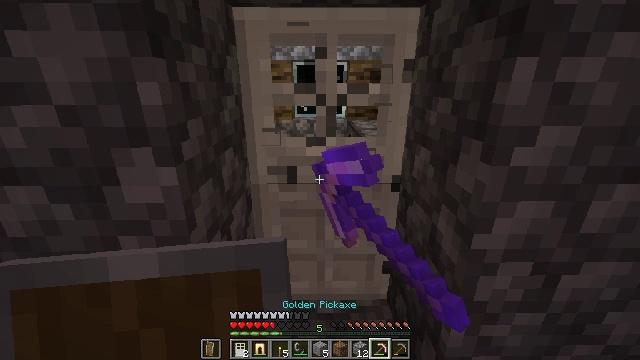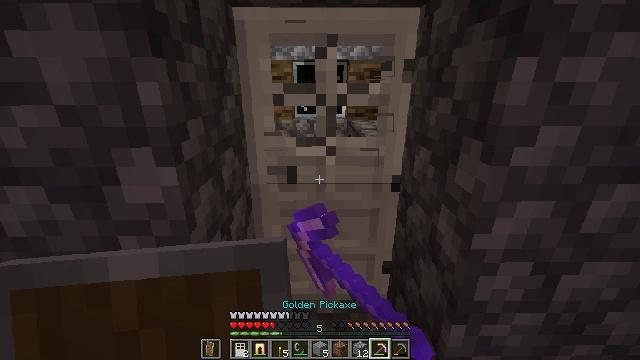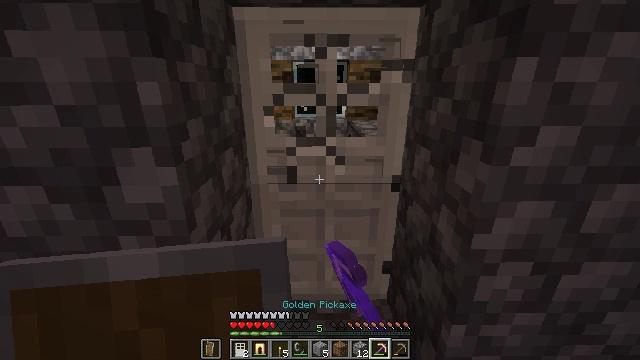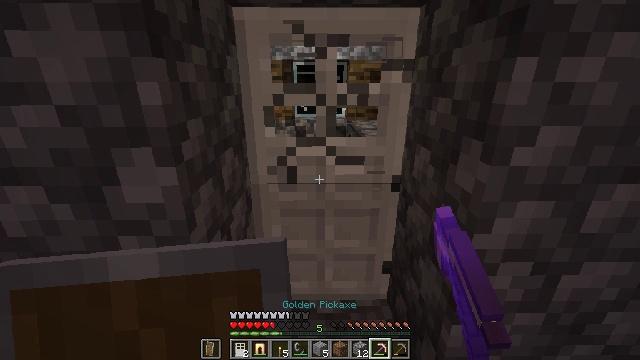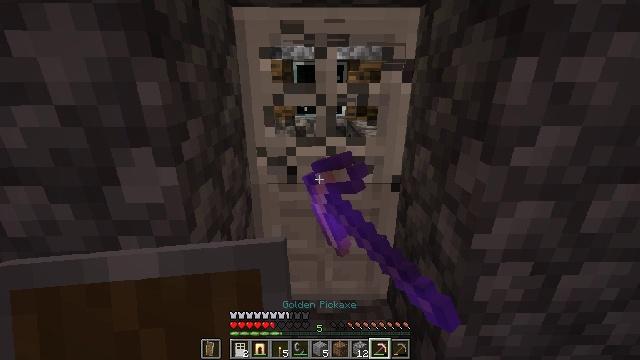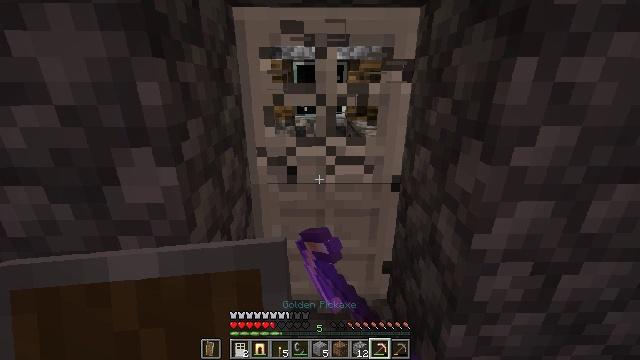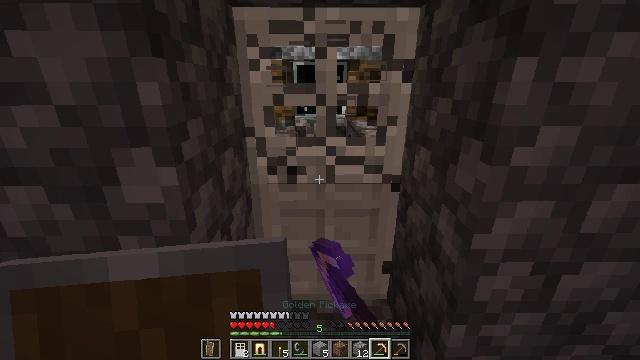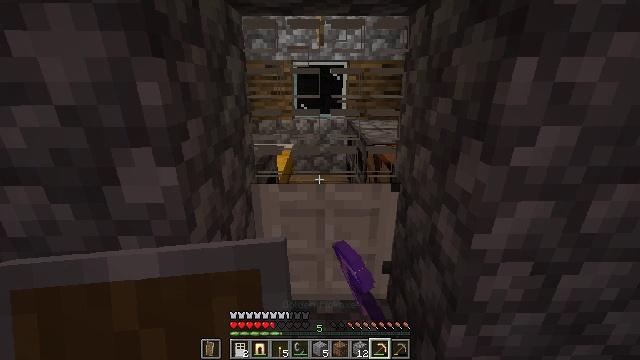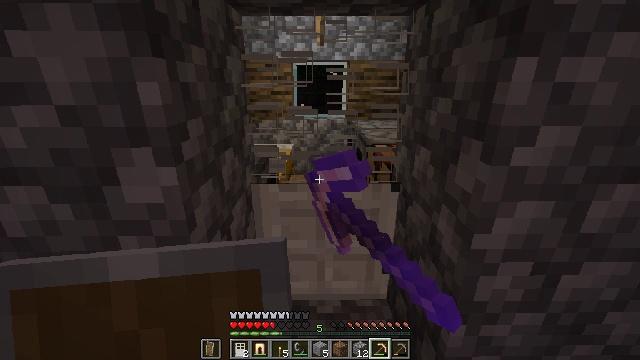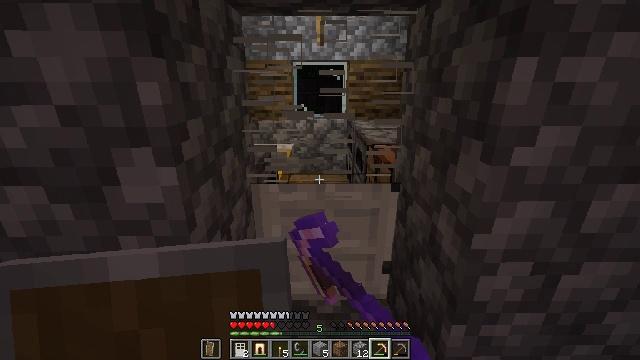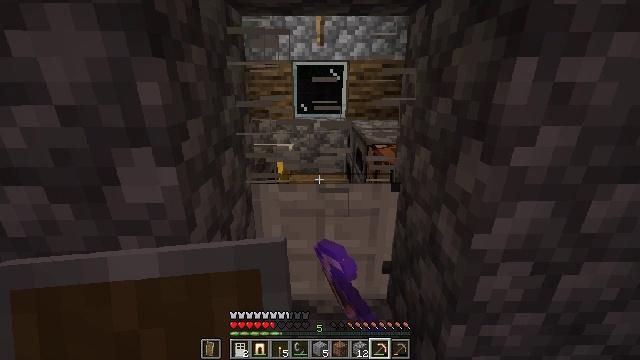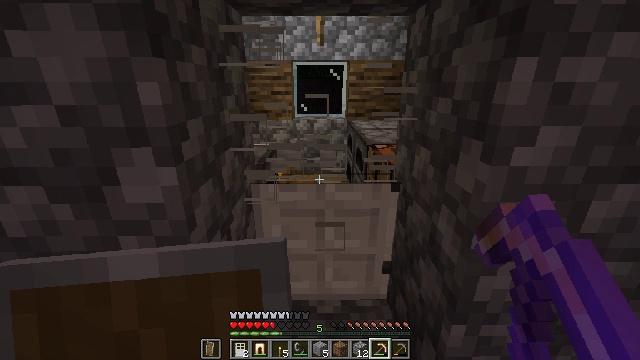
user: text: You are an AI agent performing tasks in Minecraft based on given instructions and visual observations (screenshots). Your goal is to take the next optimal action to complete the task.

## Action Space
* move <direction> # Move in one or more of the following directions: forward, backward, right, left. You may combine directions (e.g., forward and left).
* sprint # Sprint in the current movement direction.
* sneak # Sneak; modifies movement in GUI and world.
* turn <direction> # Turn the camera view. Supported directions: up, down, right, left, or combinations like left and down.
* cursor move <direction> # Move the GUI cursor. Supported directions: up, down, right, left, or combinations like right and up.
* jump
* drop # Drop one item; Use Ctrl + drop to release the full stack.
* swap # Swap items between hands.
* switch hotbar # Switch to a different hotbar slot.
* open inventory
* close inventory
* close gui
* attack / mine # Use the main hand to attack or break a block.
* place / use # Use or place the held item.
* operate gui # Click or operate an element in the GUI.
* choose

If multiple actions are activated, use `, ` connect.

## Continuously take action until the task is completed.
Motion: motion action
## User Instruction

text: Smash the iron door for recycling.
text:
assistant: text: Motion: attack / mine
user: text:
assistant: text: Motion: attack / mine
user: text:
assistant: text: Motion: attack / mine
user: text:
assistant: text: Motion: attack / mine
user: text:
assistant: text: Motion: attack / mine
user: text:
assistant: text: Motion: attack / mine
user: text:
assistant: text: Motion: attack / mine
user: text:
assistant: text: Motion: attack / mine
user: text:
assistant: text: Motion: attack / mine
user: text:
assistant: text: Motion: attack / mine
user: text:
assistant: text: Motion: attack / mine
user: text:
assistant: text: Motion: attack / mine